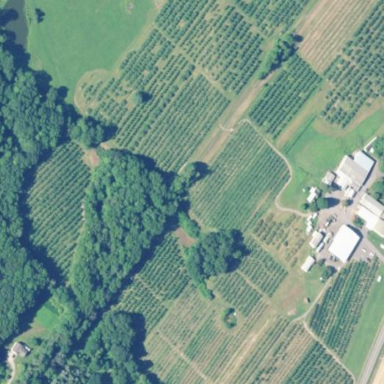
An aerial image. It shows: Orchard.